Question: This is my json code:
<URL>
I use 'SimpleJson' to deserialize it:
'''
dynamic resp = SimpleJson.DeserializeObject(response);
'''
I get the link with
'''
string link = resp["link"];
'''
But now I want to get the value for each av in the 'results' list?/array? !
I tried
'''
foreach(dynamic item in resp["results"])
{
Console.WriteLine(item);
}
'''
but this doesn't work (I get something like this:

How do I do it correctly?
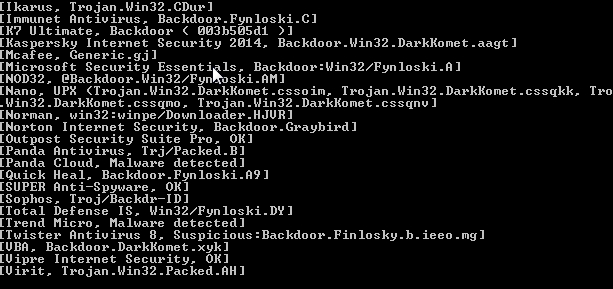
Answer: I found the solution myself!
'''
foreach(System.Collections.Generic.KeyValuePair<string, object> kvp in resp["results"])
{
Console.WriteLine(String.Format("AV:{0} - Result {1}", kvp.Key, kvp.Value));
}
'''